Field crop: maize
Growth stage: 2
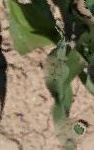
Species: maize